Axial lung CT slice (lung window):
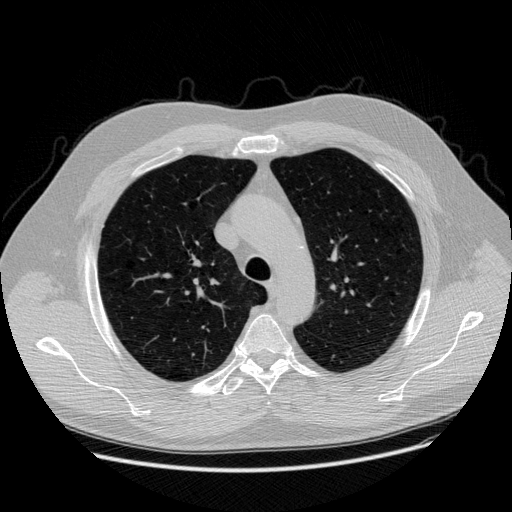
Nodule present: no